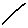
Label: line